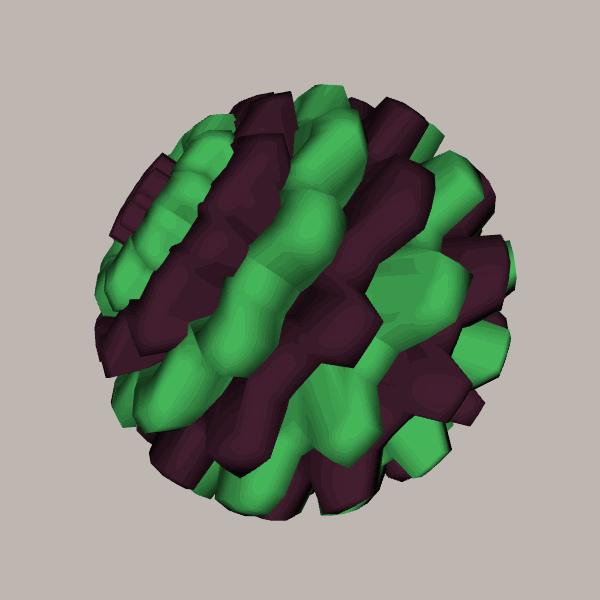
Background: light